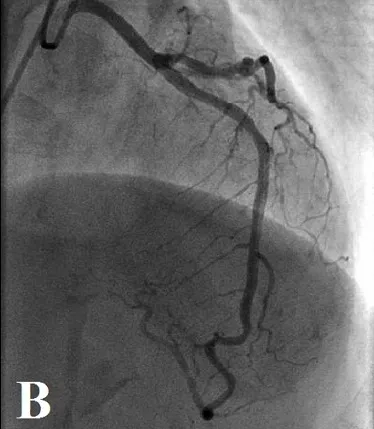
Left coronary angiogram after intracoronary nitroglycerin injection, the spasm in the distal LAD is completely relieved, the subtotal occlusion of the diagonal is partially improved.
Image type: radiology (x_ray)